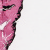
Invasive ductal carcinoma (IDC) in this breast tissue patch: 0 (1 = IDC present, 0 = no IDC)